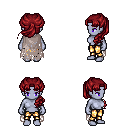
a pixel art fantasy rpg character, female body template, dark elf, purple skin, gray tattered cape, gold greaves, brunette princess hairstyle, four views (front, back, left, right), 2x2 character sprite sheet, small pixel art, hard edges, no anti-aliasing